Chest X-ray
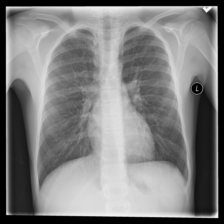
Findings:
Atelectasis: negative
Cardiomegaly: negative
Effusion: negative
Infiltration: positive
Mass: negative
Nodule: negative
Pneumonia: negative
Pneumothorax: negative
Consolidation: negative
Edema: negative
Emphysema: negative
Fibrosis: negative
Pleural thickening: negative
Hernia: negative